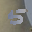
Label: 5